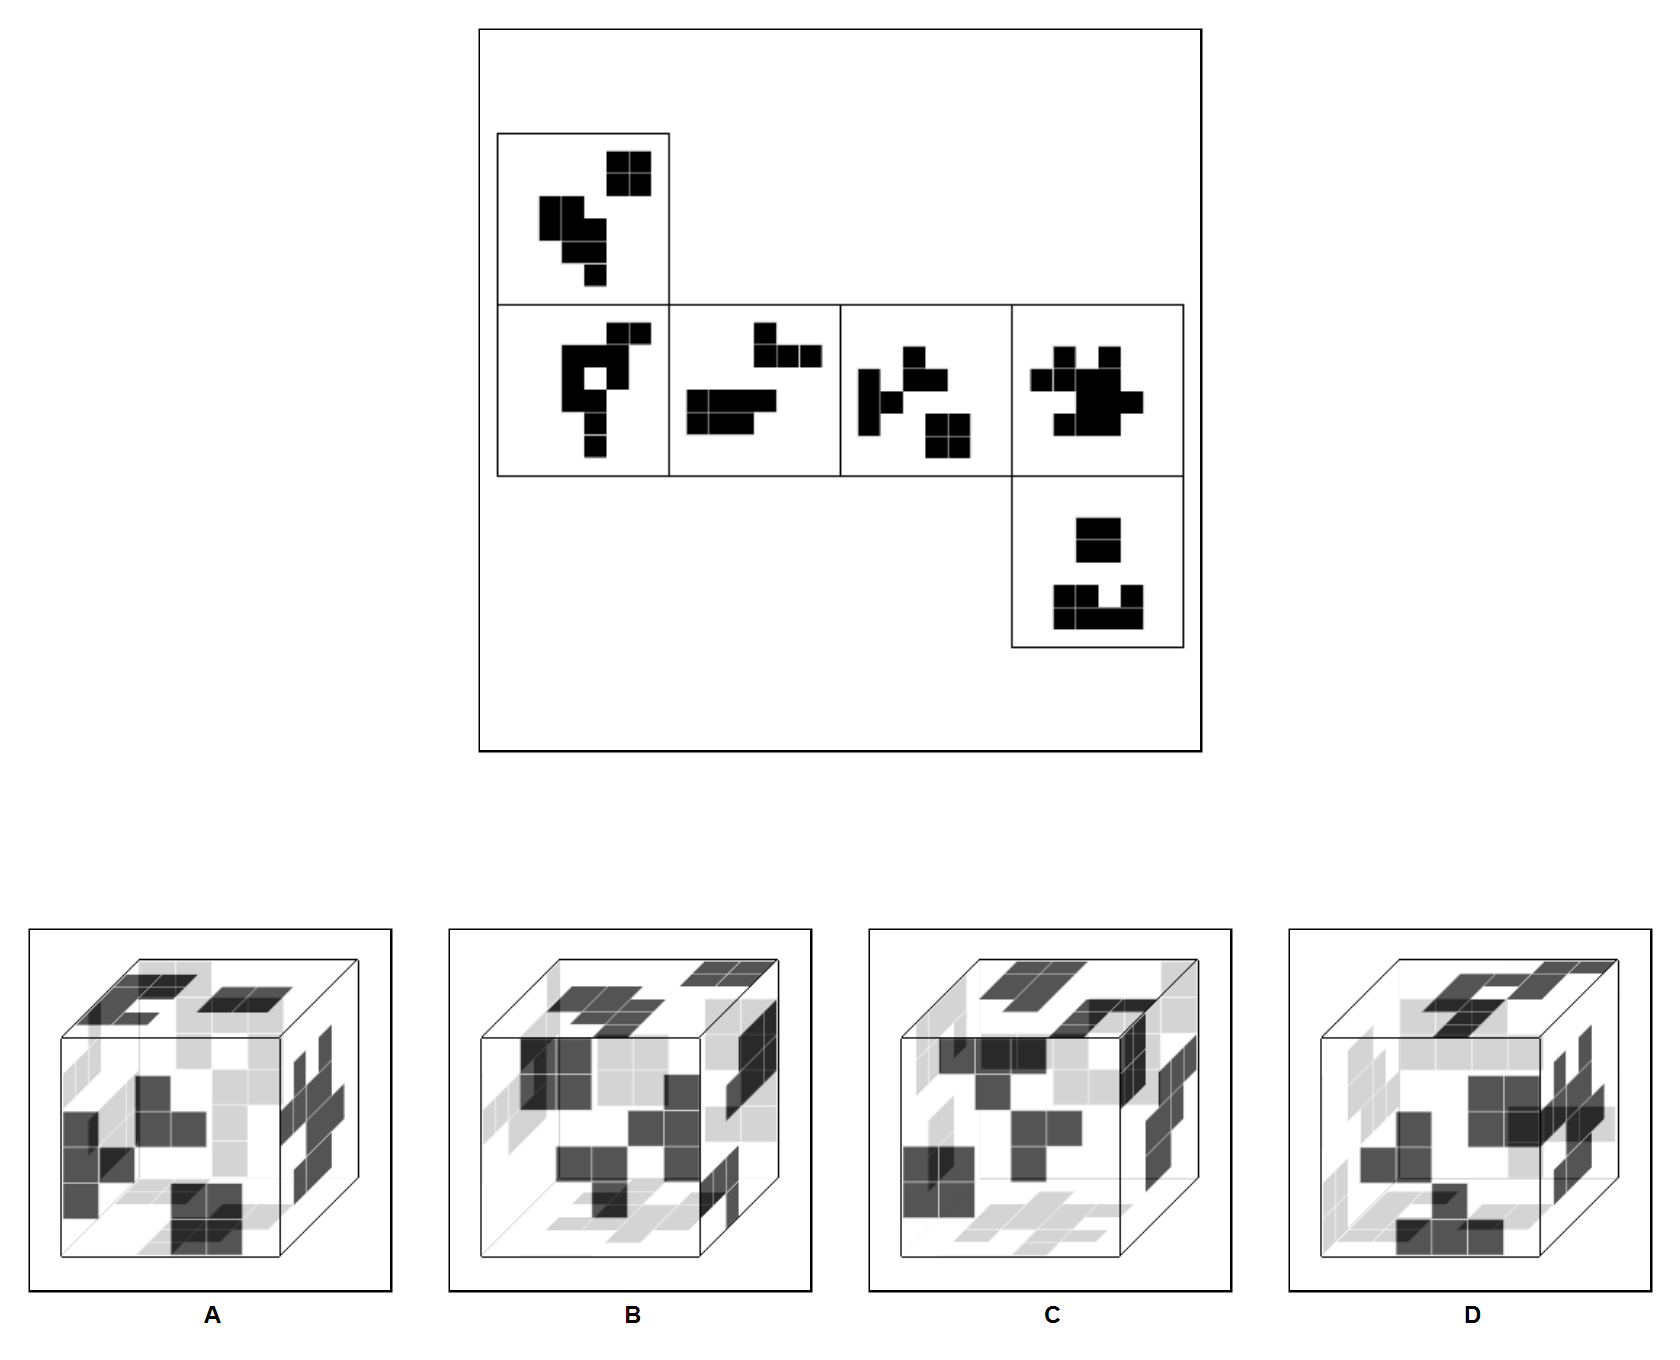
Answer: C